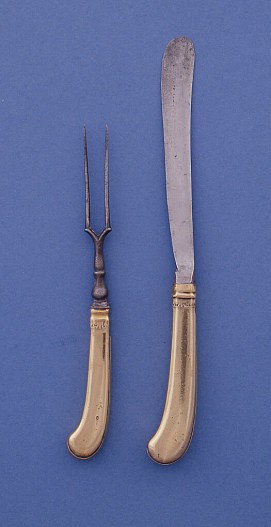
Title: Fork
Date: ca. 1720–40
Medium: Brass, steel
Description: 1985-103-279-d: Knife has straight upper edge, lower edge tapering...;     1985-103-279-h: Two tines fork with  V-shaped join, baluster-shape...